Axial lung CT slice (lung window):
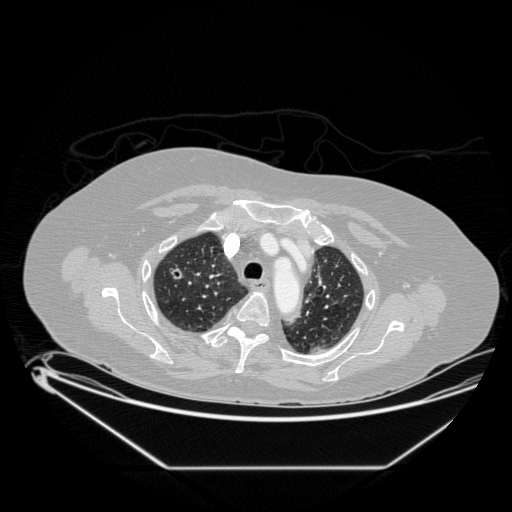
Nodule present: yes
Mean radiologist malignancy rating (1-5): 3